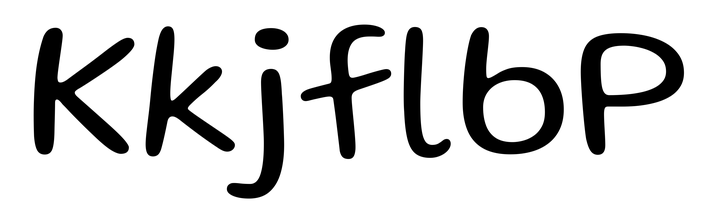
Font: Gluten_Light